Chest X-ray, PA view. Patient: 58 years old, sex M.
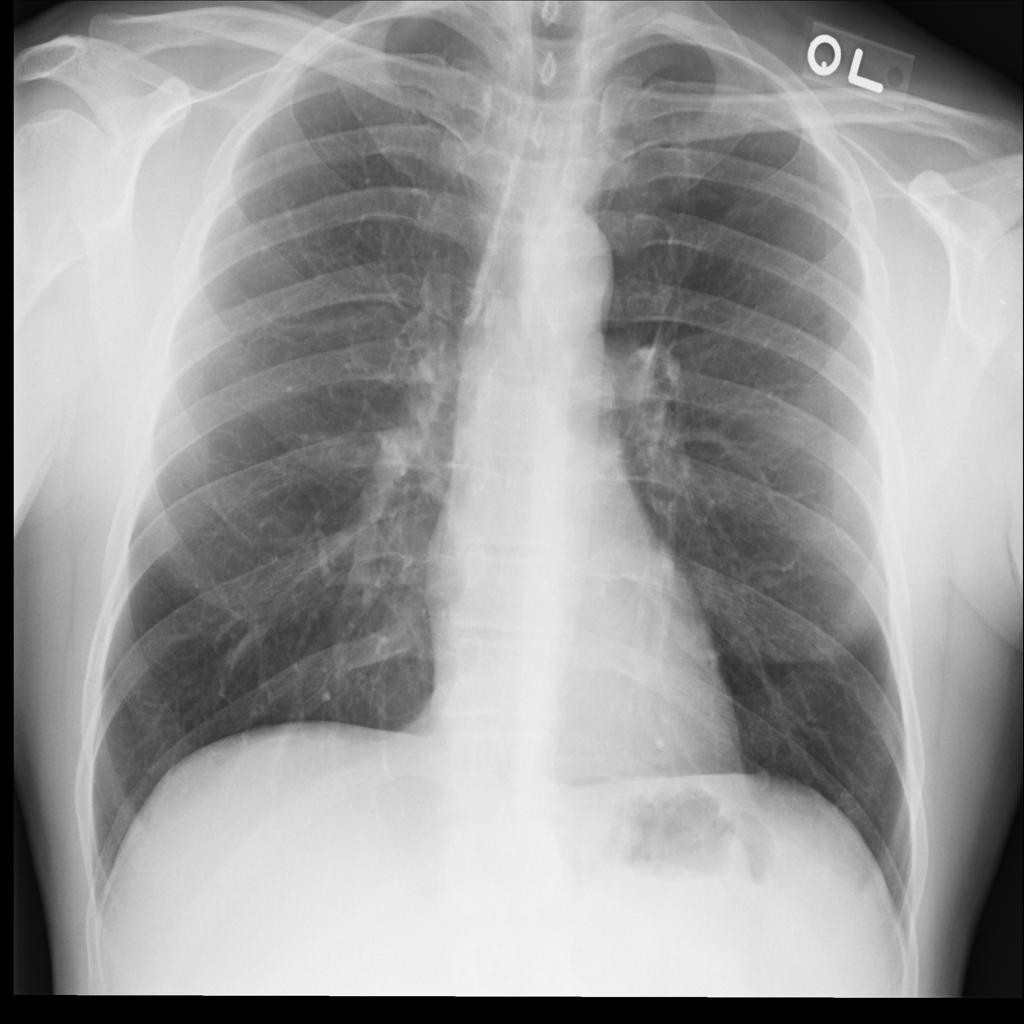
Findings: No Finding